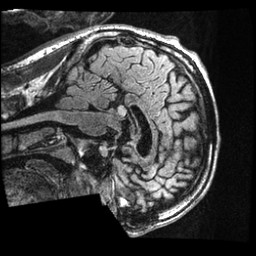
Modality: T1w
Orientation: sagittal
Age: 20
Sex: male